Question: I maintain an NDIS 6.0 native WiFi driver. One of my missions is passing a WHQL test. To that end I installed version 1.6 of the Windows Logo Kit. I also installed my driver on a a Windows 7, 32-bit test machine. The device appears in the device manager and works correctly.
As a first step I tried to pass the stand-alone NDIS test. However when I run ndistest.exe, the device does not appear in the list of devices. The following screenshot demonstrates the problem:

My device should have appeared in the 'Support Devices' list, or in the 'Test Device' drop box, but it fails to appear in either.
Can someone point out what may cause a device to not appear in these lists?
Thanks!
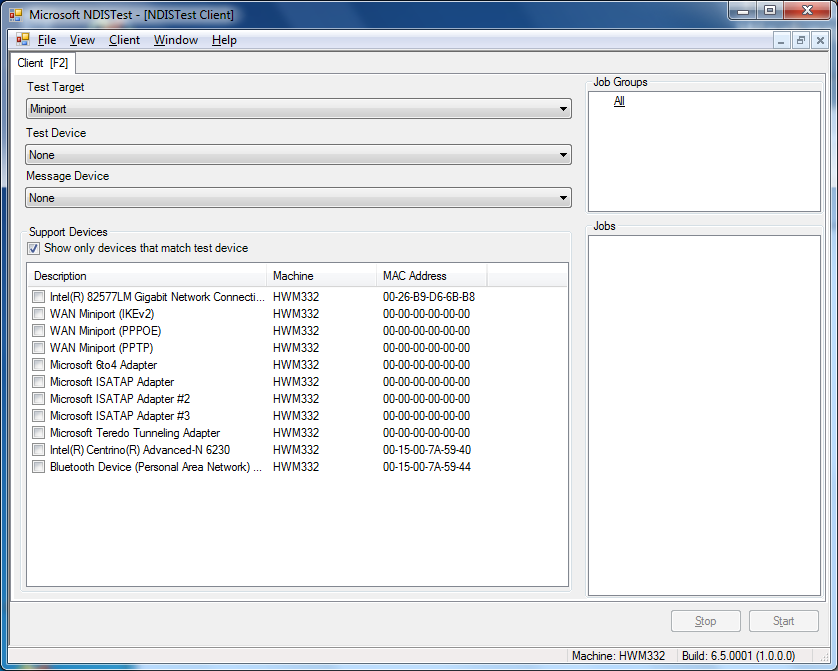
Answer: Well apparently we forgot to implement a couple of obligatory OIDs. If you encounter this problem, make sure that you implement all required OIDs.